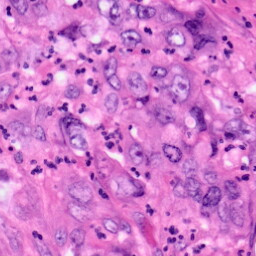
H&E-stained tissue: Pancreatic